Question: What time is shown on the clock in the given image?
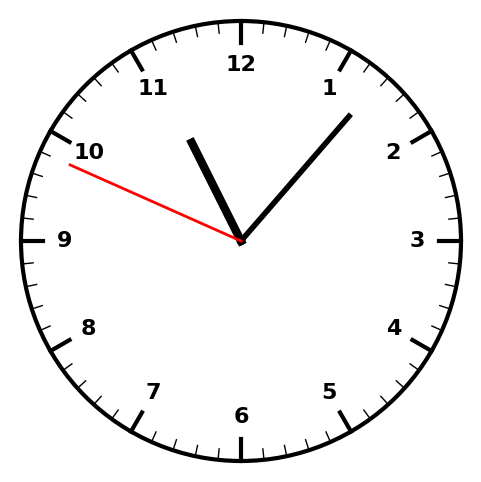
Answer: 11:06:49